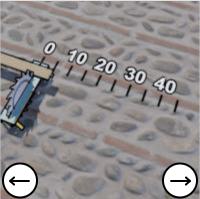
Task: length
Answer: 5
First scale value: 10.0